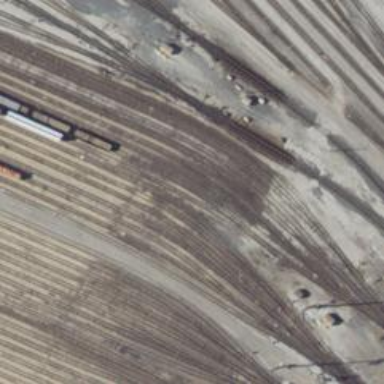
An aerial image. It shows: Railway yard.